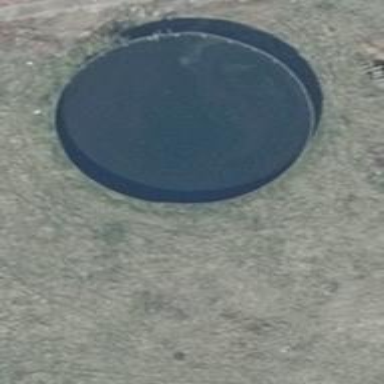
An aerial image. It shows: Storage tank that is man-made.